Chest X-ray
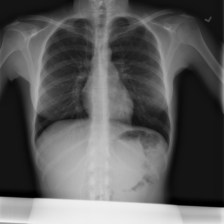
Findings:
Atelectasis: negative
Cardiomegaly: negative
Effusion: negative
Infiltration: negative
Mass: negative
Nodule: negative
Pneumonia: negative
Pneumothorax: negative
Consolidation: negative
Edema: negative
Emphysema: negative
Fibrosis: negative
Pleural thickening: negative
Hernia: negative